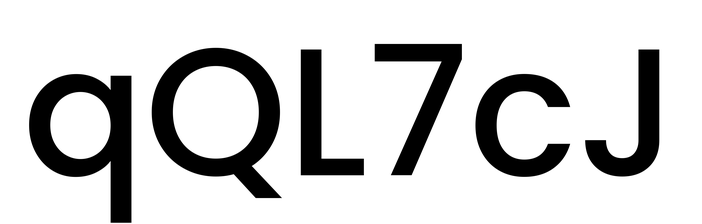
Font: Poppins-Medium